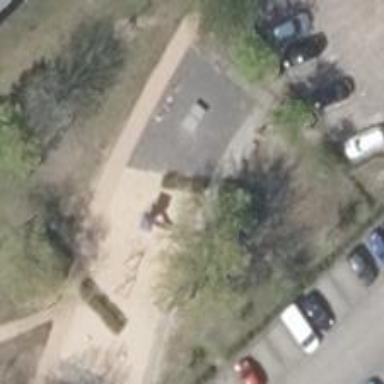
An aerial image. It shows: Playground area for leisure land.